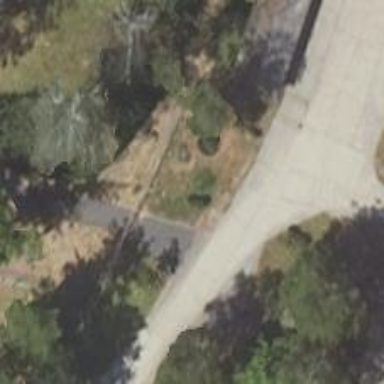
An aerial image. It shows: Trailhead marking the beginning of road.